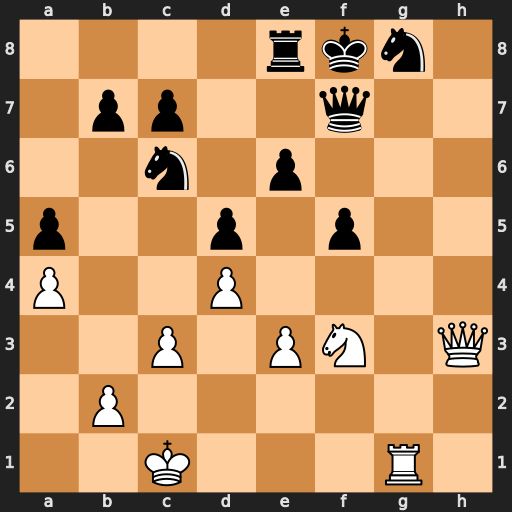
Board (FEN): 4rkn1/1pp2q2/2n1p3/p2p1p2/P2P4/2P1PN1Q/1P6/2K3R1
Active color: w
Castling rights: -
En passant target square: -
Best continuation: Ng5 Qg6 Nh7+